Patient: sex F, age 54
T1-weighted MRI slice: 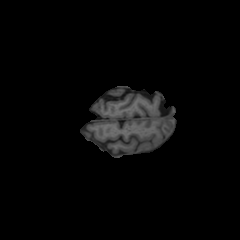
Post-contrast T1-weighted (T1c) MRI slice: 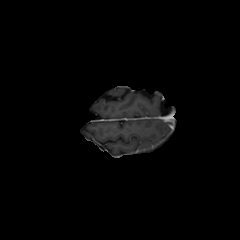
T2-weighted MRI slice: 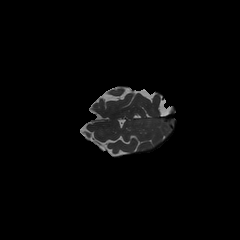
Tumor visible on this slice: no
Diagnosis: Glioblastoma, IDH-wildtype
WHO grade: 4